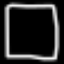
Label: square